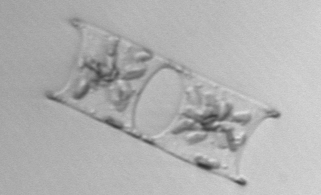
Label: Eucampia